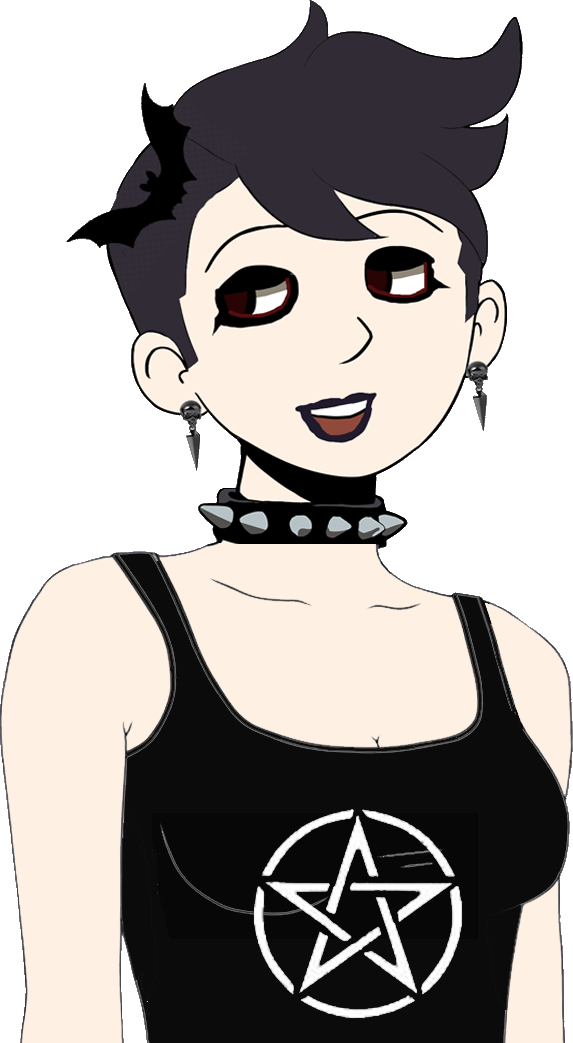
Label: 5_Ashbie_and_Enbie_Girl